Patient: sex M, age 76
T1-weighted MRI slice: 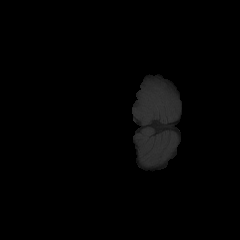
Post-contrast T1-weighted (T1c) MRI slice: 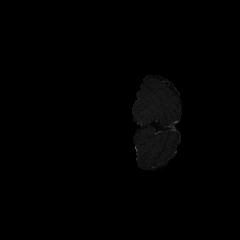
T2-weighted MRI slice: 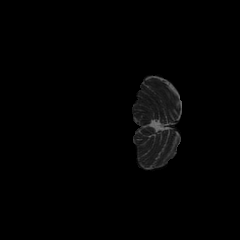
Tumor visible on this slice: no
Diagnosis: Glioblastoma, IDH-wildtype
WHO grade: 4